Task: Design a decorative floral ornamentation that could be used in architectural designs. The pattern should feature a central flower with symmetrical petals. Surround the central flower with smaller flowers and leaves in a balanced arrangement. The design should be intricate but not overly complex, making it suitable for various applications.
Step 881:
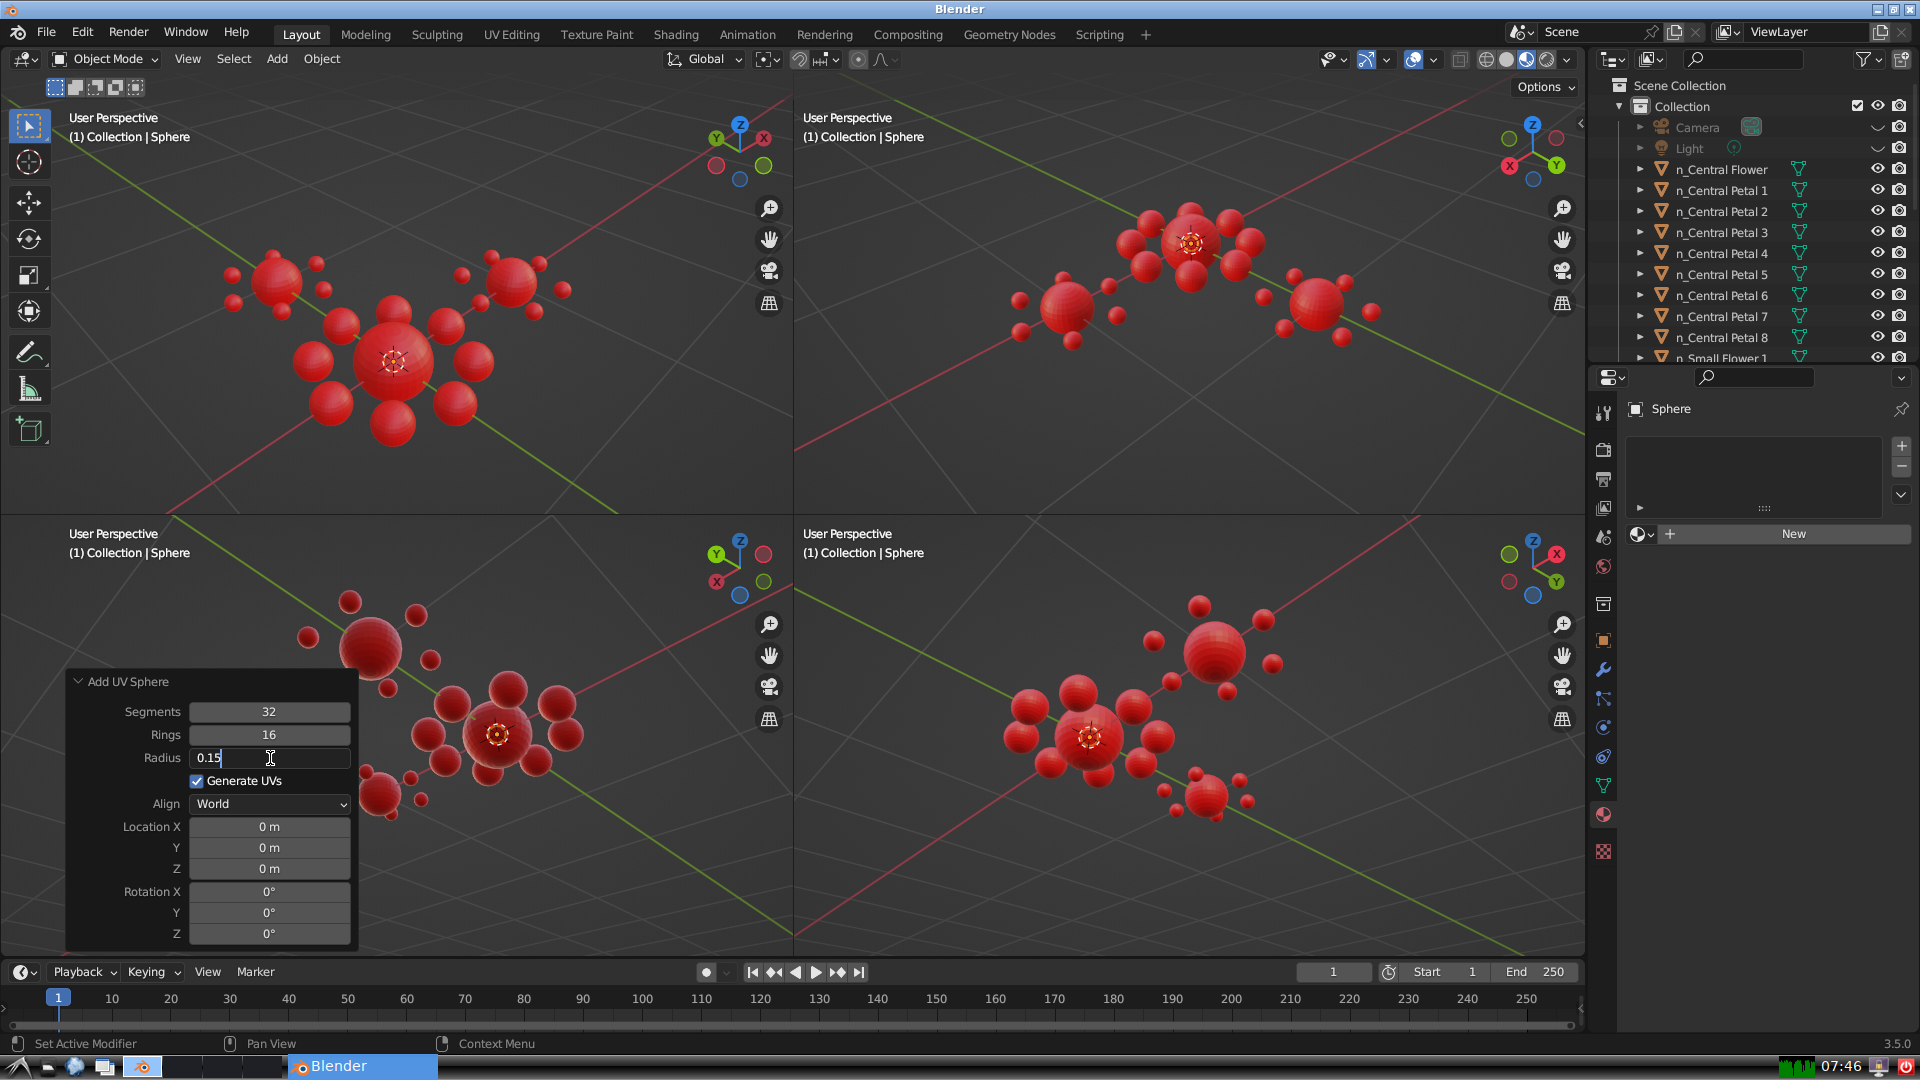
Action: {"key_press": ['Return']}